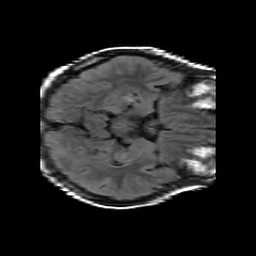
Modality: FLAIR
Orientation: axial
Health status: ill
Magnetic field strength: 3 T